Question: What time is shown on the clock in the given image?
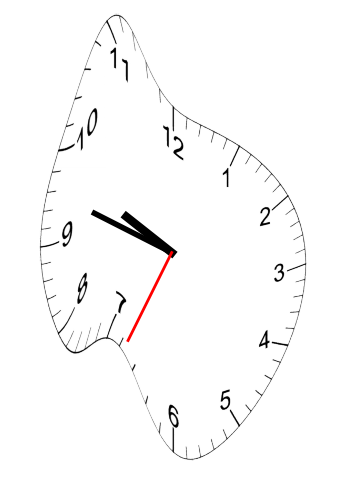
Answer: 09:47:34